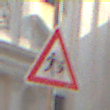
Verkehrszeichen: KinderLinks
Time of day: MorningAfternoon
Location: Outdoor (Urban)
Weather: Clear
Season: NotSpecified
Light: Natural